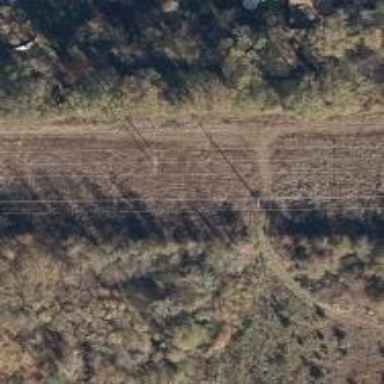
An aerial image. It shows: Power pole.